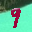
Label: 9